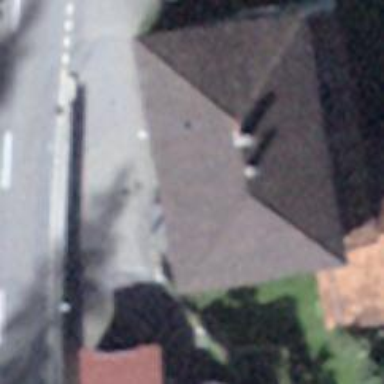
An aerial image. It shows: Restaurant.